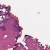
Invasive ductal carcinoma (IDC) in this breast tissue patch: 0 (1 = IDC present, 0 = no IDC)